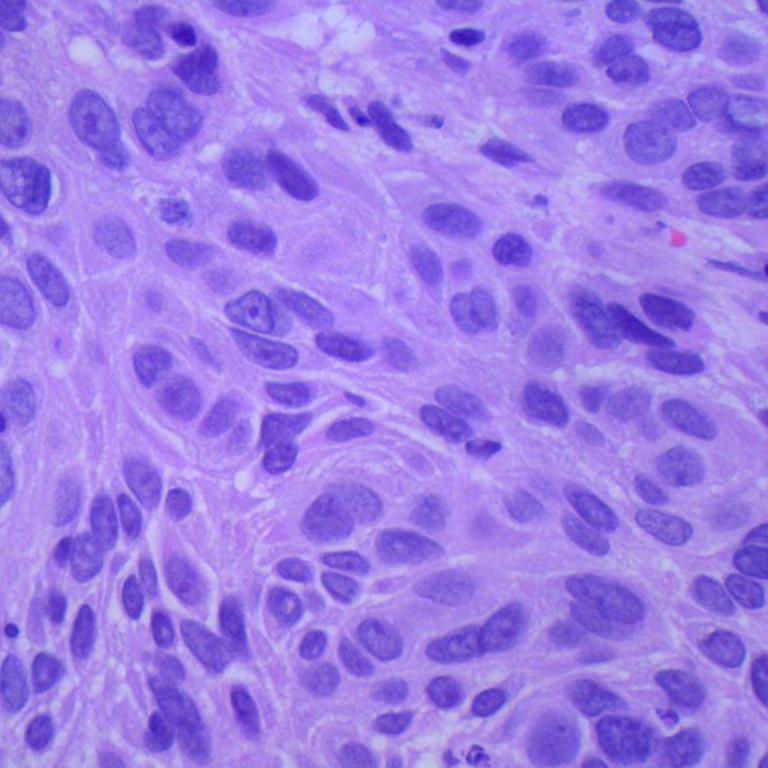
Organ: lung
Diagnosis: squamous carcinomas